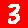
Digit: 3